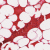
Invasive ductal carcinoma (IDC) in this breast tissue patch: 0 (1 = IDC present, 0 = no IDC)